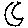
Label: moon